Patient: sex F, age 19
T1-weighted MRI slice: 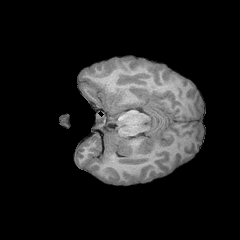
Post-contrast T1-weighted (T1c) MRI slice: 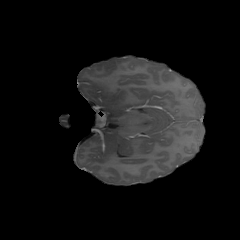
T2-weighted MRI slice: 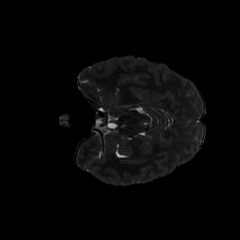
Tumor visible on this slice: no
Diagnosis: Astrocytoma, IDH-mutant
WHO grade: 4